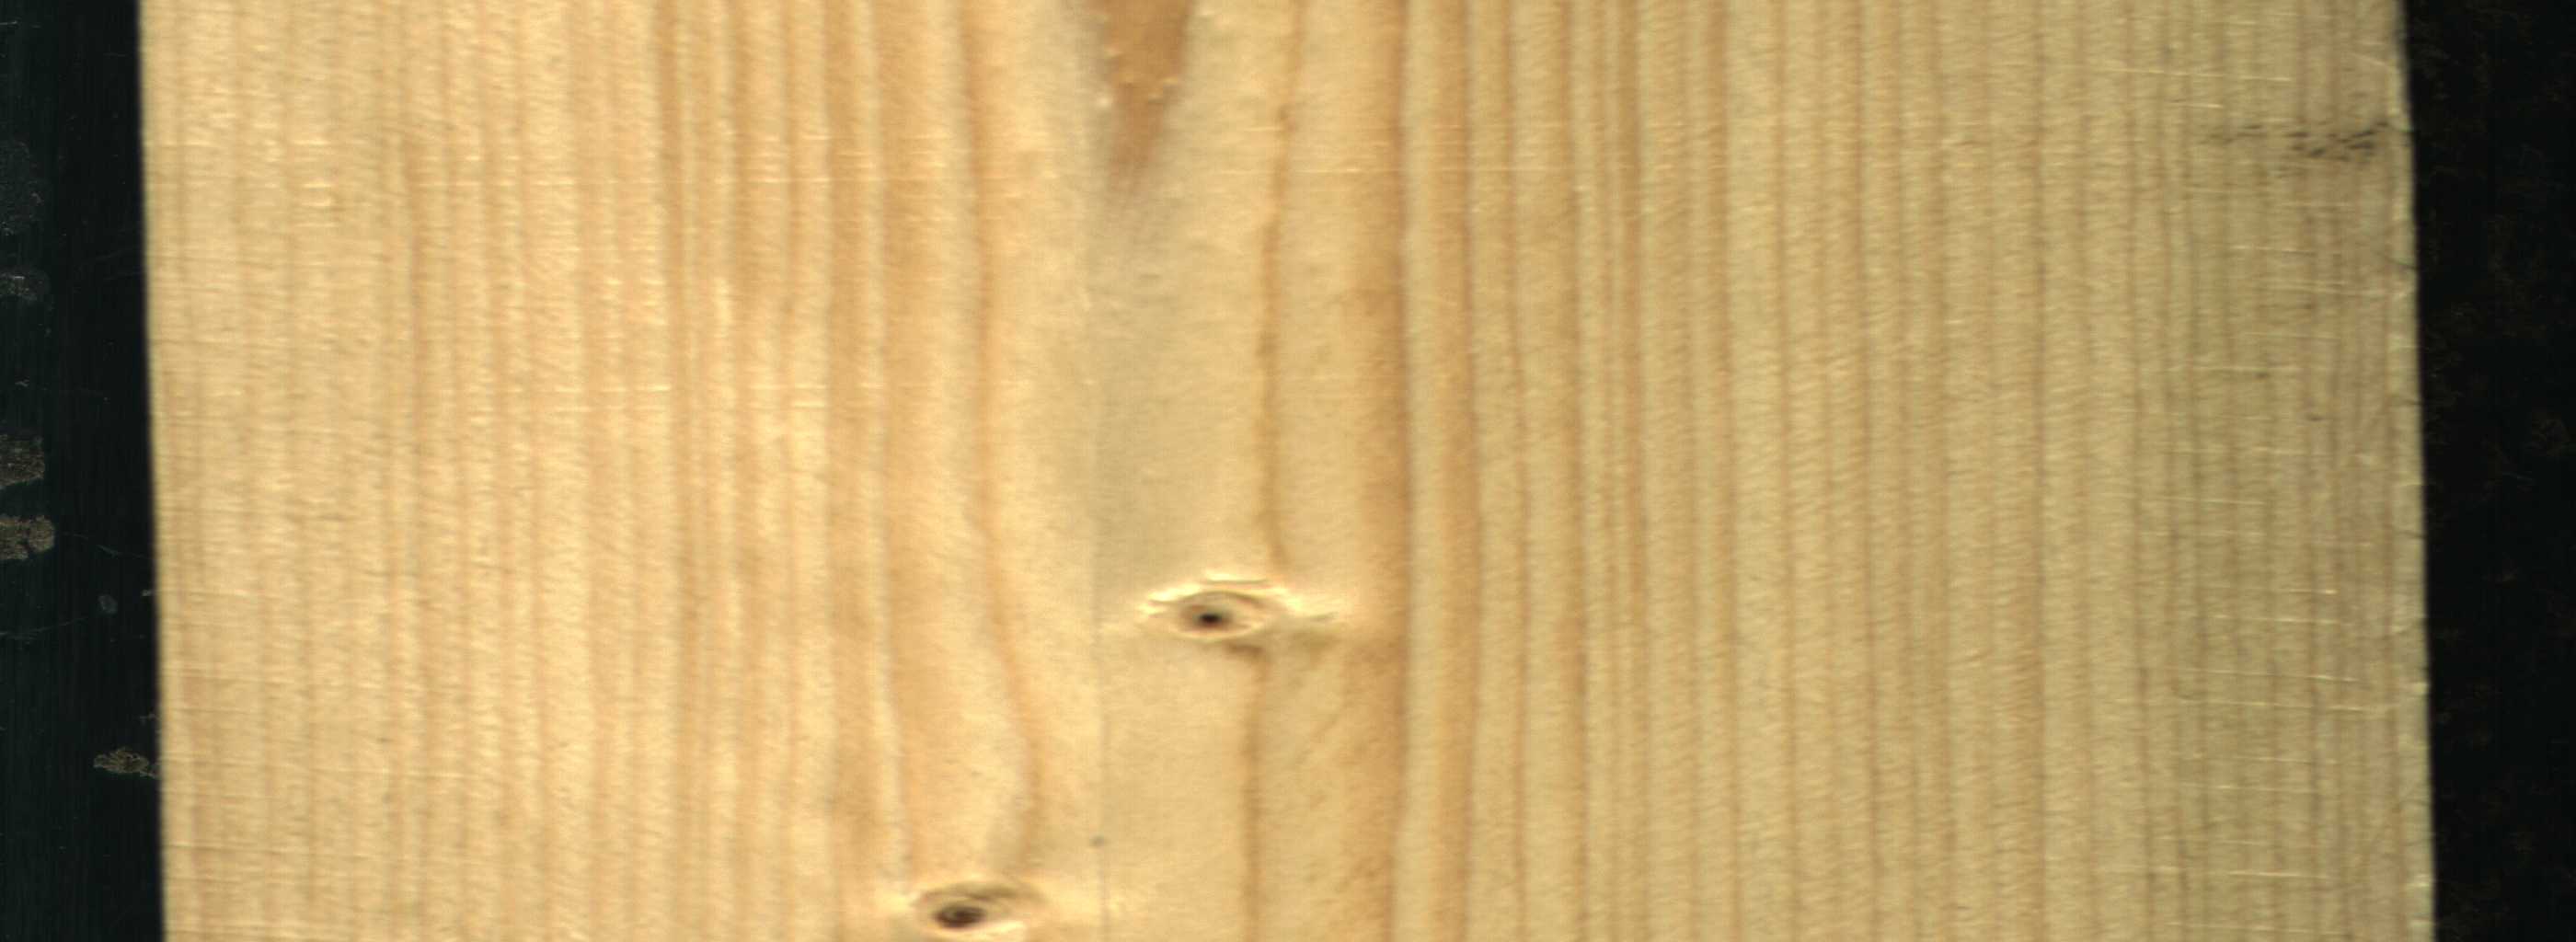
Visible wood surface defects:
Live_Knot
Live_Knot